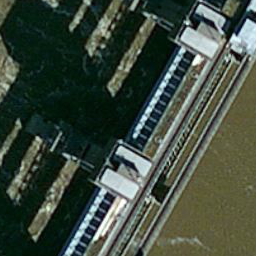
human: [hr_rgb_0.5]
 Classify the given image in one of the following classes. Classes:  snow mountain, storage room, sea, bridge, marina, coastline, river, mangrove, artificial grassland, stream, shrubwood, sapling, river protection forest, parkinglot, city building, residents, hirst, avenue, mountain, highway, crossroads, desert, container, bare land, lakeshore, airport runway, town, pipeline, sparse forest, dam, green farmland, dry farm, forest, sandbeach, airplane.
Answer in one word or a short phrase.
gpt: dam